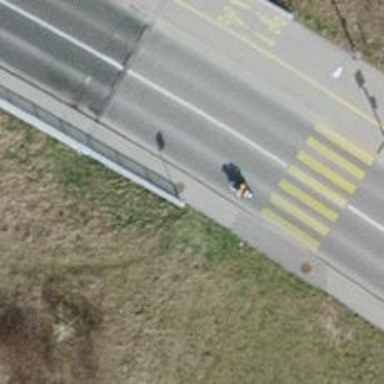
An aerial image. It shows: Asphalt sidewalk.